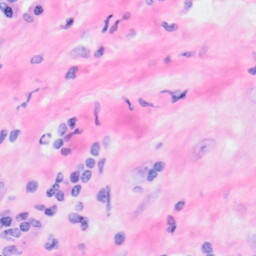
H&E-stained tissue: Kidney